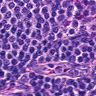
Metastatic tissue present: no